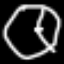
Label: clock